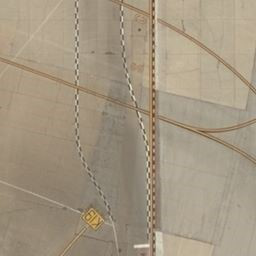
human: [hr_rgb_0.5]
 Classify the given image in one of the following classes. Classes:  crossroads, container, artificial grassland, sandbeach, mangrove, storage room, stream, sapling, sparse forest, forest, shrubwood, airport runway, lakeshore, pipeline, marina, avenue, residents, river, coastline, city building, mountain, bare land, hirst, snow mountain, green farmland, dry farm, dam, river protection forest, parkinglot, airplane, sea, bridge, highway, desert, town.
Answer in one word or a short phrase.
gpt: airport runway